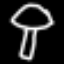
Label: mushroom